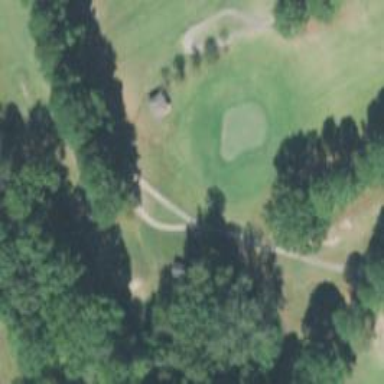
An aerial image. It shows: Pathway for golfing.